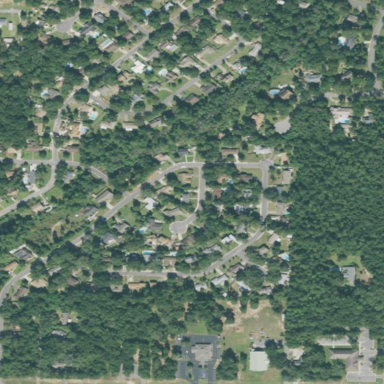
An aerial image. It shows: This residential area consists of single-family homes.